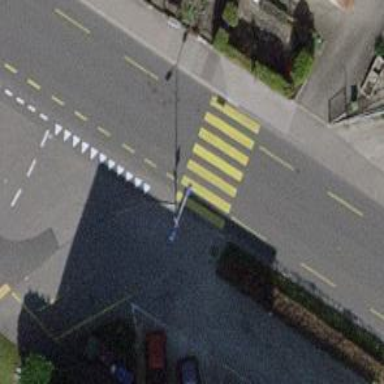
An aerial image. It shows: Asphalt footway with uncontrolled crossing and markings.